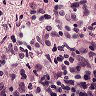
Metastatic tissue present: no